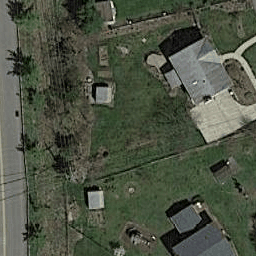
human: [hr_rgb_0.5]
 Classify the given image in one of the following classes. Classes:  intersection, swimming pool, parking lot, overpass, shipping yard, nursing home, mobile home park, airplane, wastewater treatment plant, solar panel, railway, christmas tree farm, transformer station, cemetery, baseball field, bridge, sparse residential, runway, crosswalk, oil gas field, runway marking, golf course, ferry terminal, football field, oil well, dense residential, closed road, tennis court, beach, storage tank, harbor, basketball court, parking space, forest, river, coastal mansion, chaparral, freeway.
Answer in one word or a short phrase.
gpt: sparse residential